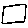
Label: square